Question:
I have a database structure like this. Every employee belongs to a department, every stock belongs to a department, every department has a list of employees and list of stocks associated with it. I initialize the database with this code:
'''
$data.define("Org.Department",{
ID: {key: true, type: "integer", computed: true},
DepartmentID: {type: "integer", required: true},
DepartmentName: {type: "string", required: true},
Employee:{type: Array, elementType: "Org.Employee", navigationProperty:"Department"},
Stock:{type: Array, elementType: "Org.Stock", navigationProperty:"Department"}
});
$data.define("Org.Employee",{
ID: {key: true, type: "integer", computed: true},
Name: {type: "string", required: true},
DepartmentID: {type: "integer", required: true},
Department: {type: "Org.Department", inverseProperty: "Employee"}
});
$data.define("Org.Stock",{
ID: {key: true, type: "integer", computed: true},
DepartmentID: {type: "integer", required: true},
Description: {type: "string"},
NumItems: {type: "integer", required: true},
Department: {type: "Org.Department", inverseProperty: "Stock"}
});
$data.EntityContext.extend("Company",{
Employees: {type: $data.EntitySet, elementType: Org.Employee},
Departments: {type: $data.EntitySet, elementType: Org.Department},
Stocks: {type: $data.EntitySet, elementType: Org.Stock}
});
var x= new Company({
provider: "webSql",
databaseName: "DB",
version: 1,
dbCreation: $data.storageProviders.DbCreationType.DropAllExistingTables
});
'''
What i want to do is adding elements to that database but I have to make the proper connections. By I mean proper connections, I want to query name of all employees whose is which requires me to look up the department name and take the list of employees from it and then listing their names.
I tried many things but it utterly fails. For example:
'''
x.onReady(function(){
var dep;
x.Departments.filter(function(res){
return res.DepartmentID==4;
}).forEach(function(it){
dep=it;
});
console.log(dep);
var emp=new Org.Employee({
Name: 'Employee1',
DepartmentID: 4,
Department:dep
});
x.Employees.add(emp);
x.Employees.saveChanges();
});
'''
Which fails to insert the proper Department information inside the employee. When i query the Department field of the Employee1 I get undefined.
This also fails:
'''
x.Employees.add({Name:"Employee1",DepartmentID:4});
'''
All the queries successfully inserts some data to the database but their Department field is empty which defeats the whole purpose of having a relational database.
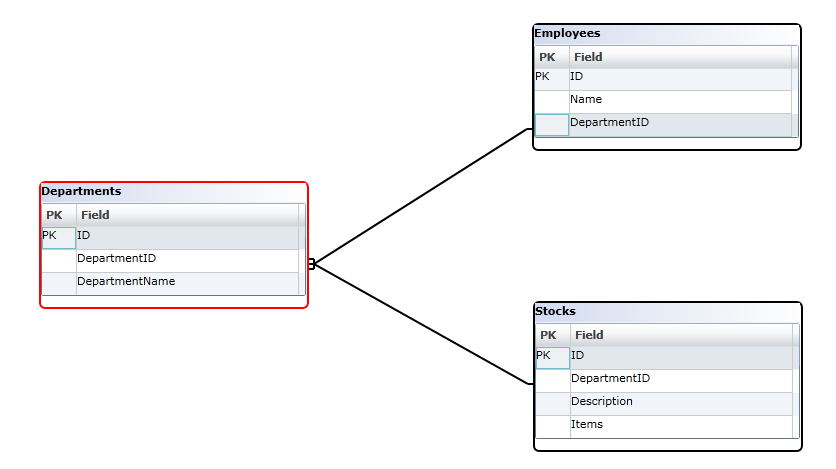
Answer: I fixed two important things in the code and now it's working:
1. navigationProperty should be inverseProperty. You always have to define the other side of the relationship with inverseProperty - please share the URL where you had found this navigationProperty, I check if I can fix it
2. if you read an item from the DB and set it in a relationship, you have to attach the item to the context $data.define("Org.Department",{ ID: {key: true, type: "int", computed: true}, DepartmentID: {type: "int", required: true}, DepartmentName: {type: "string", required: true}, Employee:{type: Array, elementType: "Org.Employee", inverseProperty: "Department"}, Stock:{type: Array, elementType: "Org.Stock", inverseProperty: "Department"} });
The fixed code:
'''
$data.define("Org.Employee",{
ID: {key: true, type: "int", computed: true},
Name: {type: "string", required: true},
DepartmentID: {type: "int", required: true},
Department: {type: "Org.Department", inverseProperty: "Employee"}
});
$data.define("Org.Stock",{
ID: {key: true, type: "int", computed: true},
DepartmentID: {type: "int", required: true},
Description: {type: "string"},
NumItems: {type: "int", required: true},
Department: {type: "Org.Department", inverseProperty: "Stock"}
});
$data.EntityContext.extend("Company",{
Employees: {type: $data.EntitySet, elementType: Org.Employee},
Departments: {type: $data.EntitySet, elementType: Org.Department},
Stocks: {type: $data.EntitySet, elementType: Org.Stock}
});
var x= new Company({
provider: "webSql",
databaseName: "DB",
version: 1
});
x.onReady(function(){
var newDep = new x.Departments.elementType({DepartmentName: 'dep1', DepartmentID: 7});
x.Departments.add(newDep);
x.saveChanges(function() {
x.Departments.first("it.DepartmentName == 'dep1'", {}, function(dep){
console.log(dep);
x.Departments.attach(dep);
var emp = new Org.Employee({
Name: 'Employee1',
DepartmentID: dep.DepartmentID,
Department:dep
});
console.log(emp);
x.Employees.add(emp);
x.Employees.saveChanges();
});
})
});
'''
You can find a the live version on <URL>